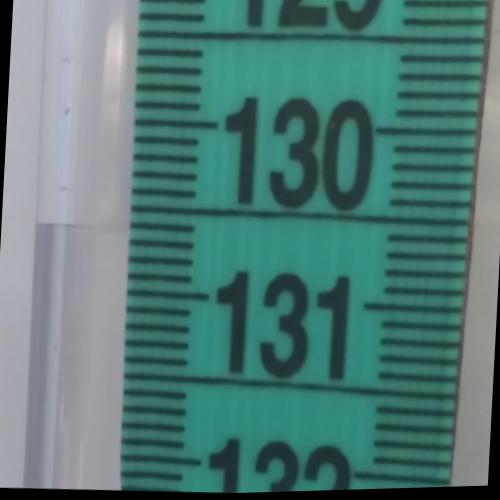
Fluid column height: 130.6 cm